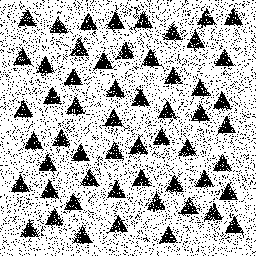
Squares: 0
Triangles: 56
Stars: 0
Total shapes: 56